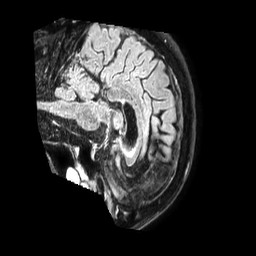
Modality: FLAIR
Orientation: sagittal
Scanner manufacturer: philips
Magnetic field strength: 1.5 T
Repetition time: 4.8 s
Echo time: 0.3383 s